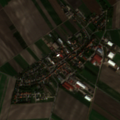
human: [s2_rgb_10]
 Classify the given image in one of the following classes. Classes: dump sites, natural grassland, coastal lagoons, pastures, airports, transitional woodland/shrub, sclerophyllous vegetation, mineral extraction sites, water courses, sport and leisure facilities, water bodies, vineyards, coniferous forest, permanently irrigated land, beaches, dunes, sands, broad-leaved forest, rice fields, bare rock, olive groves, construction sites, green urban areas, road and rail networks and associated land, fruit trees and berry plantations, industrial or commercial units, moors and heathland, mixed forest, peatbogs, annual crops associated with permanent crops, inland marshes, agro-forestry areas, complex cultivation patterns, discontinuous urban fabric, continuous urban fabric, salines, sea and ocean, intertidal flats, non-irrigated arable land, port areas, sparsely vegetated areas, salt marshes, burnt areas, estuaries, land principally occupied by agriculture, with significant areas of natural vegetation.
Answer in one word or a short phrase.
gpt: discontinuous urban fabric, non-irrigated arable land